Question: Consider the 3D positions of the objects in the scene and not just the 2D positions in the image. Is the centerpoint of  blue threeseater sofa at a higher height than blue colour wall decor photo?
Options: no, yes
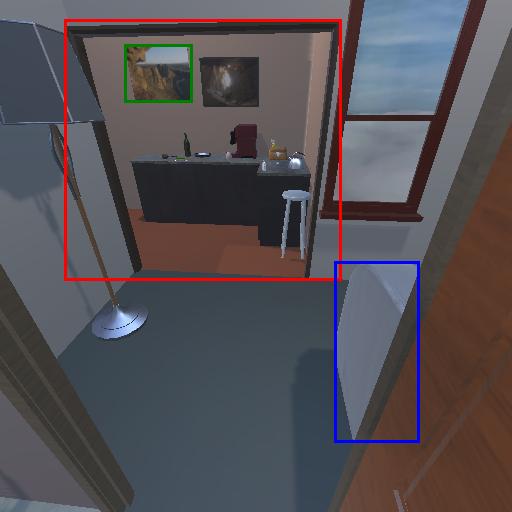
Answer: no